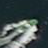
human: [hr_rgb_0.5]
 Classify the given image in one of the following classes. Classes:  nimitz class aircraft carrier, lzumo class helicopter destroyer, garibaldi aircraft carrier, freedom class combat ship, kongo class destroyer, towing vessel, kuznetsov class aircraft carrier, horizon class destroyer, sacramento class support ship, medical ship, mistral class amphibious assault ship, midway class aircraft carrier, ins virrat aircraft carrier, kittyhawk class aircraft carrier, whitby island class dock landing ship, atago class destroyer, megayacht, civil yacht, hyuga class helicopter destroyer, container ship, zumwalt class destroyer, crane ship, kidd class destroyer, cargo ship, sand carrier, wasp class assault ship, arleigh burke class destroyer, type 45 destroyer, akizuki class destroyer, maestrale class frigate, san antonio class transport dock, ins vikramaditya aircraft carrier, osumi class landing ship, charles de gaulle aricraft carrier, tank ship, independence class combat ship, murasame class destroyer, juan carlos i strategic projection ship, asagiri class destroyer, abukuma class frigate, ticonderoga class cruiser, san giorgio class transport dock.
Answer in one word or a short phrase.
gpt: Civil yacht